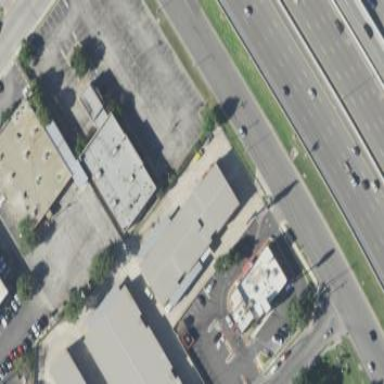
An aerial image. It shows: Building that serves as storage rental shop.